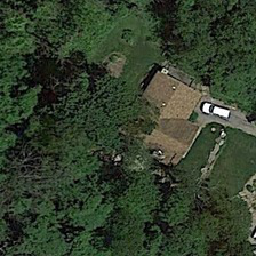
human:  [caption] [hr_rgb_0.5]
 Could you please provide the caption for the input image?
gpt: Three white car buildings are surrounded by green trees.

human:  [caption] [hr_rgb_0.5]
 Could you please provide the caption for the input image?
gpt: A building with two white cars are surrounded by green trees.

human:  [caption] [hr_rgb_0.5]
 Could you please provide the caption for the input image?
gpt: a building with two white cars are surrounded by green trees.

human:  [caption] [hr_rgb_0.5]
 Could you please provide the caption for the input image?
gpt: A building with two white cars is surrounded by green trees.

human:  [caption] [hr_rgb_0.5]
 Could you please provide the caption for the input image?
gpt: Two white buildings surround the green trees.